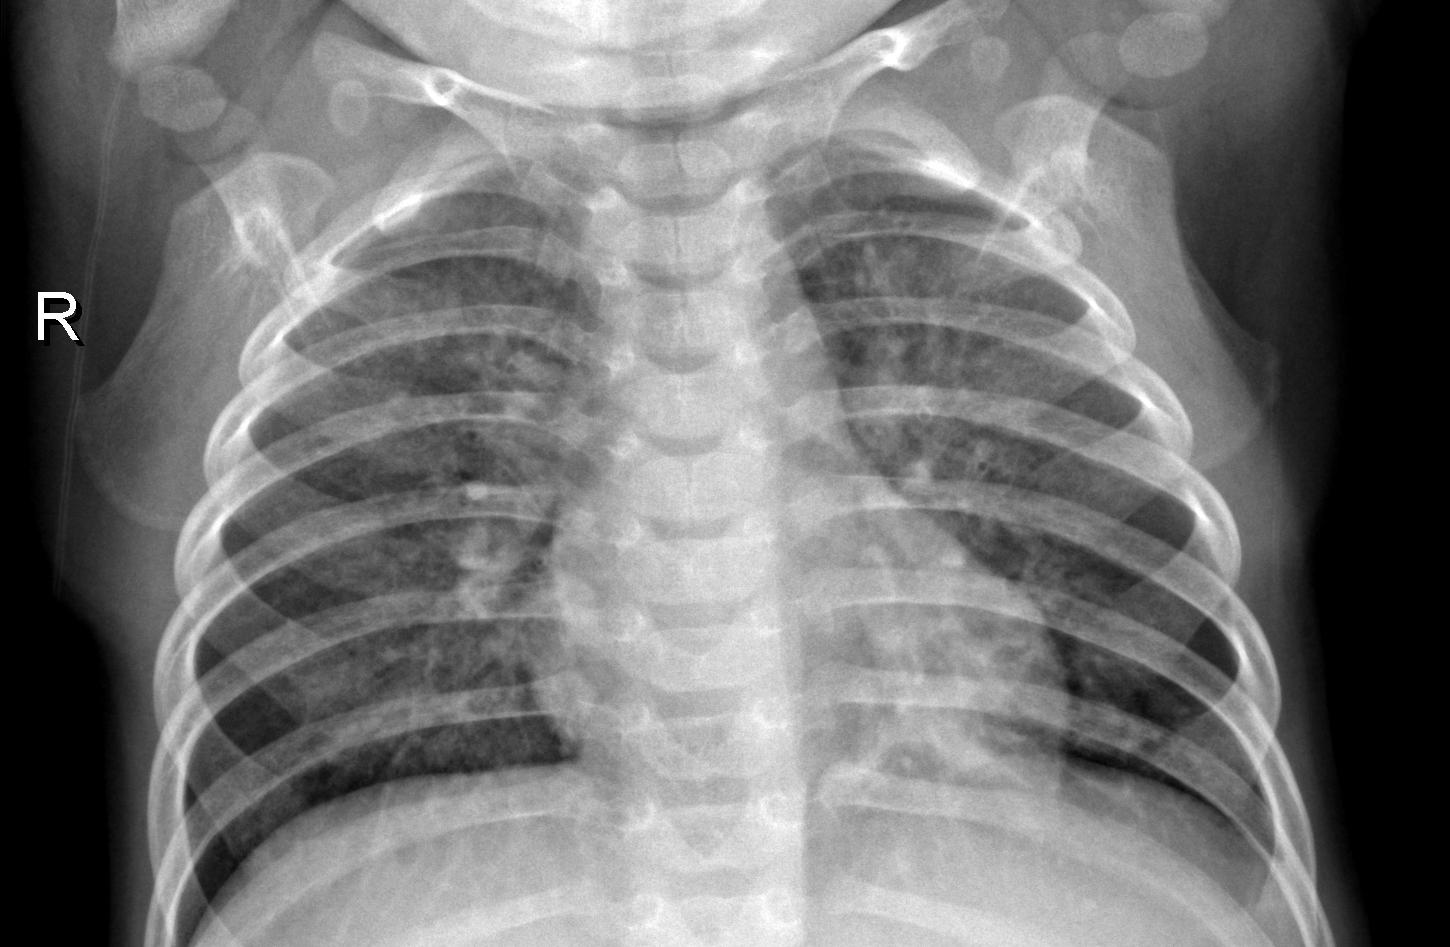
Diagnosis: PNEUMONIA